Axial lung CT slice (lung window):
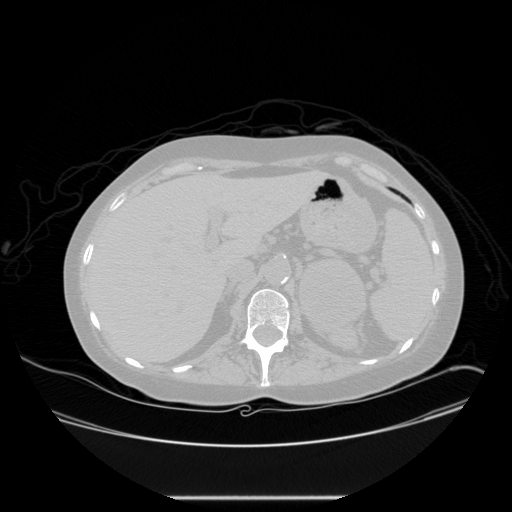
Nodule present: no